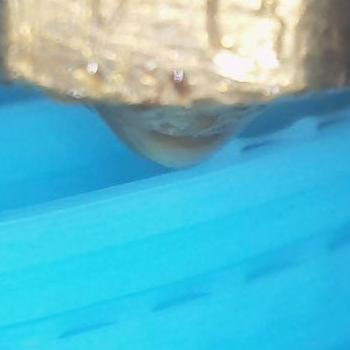
Flow rate: 39%